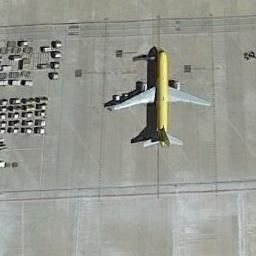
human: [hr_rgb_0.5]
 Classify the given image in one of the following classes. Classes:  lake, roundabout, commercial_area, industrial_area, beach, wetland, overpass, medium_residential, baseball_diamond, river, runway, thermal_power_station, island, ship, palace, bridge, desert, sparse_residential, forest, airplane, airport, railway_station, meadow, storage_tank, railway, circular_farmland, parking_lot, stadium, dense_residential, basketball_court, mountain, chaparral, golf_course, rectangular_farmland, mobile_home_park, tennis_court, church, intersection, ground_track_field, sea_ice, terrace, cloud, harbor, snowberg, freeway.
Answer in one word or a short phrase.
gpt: airplane